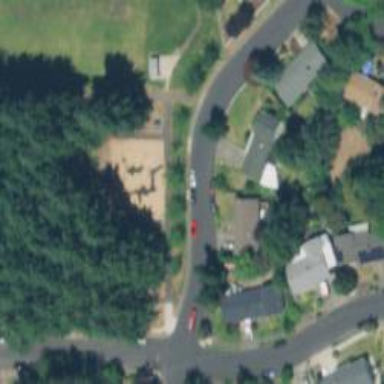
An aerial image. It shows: Residential road with sidewalk on the left.